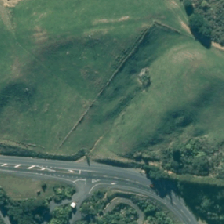
Land cover: low_producing_grassland